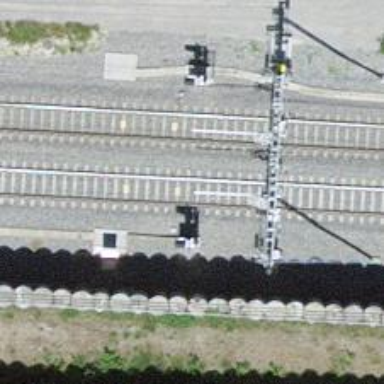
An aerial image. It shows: Single-track railway with electrified contact lines.